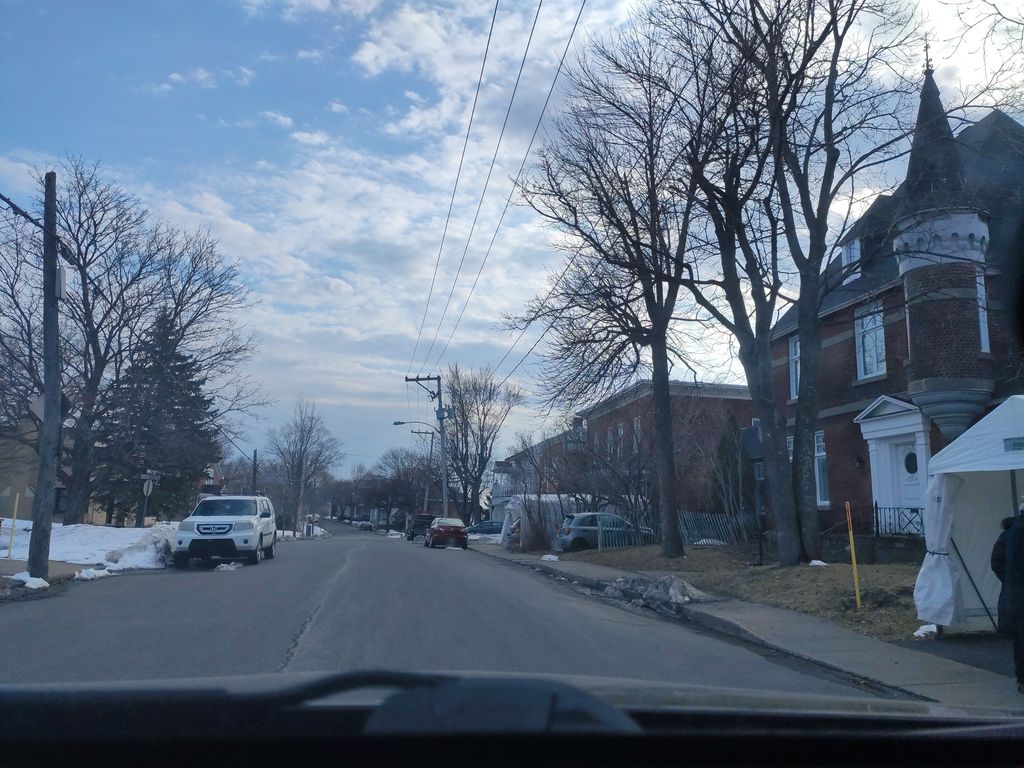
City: quebec_city